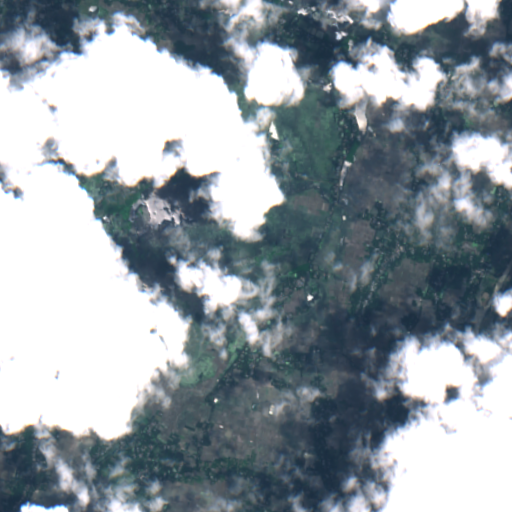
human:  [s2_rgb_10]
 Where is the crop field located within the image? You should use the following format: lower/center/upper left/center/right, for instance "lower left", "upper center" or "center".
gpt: The crop field is located in the upper left of the image.
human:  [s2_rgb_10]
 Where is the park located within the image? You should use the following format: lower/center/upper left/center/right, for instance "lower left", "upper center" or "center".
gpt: The park is located in the upper left of the image.
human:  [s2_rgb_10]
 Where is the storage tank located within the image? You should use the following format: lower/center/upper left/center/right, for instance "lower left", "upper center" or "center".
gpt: The storage tank is located in the upper left of the image.
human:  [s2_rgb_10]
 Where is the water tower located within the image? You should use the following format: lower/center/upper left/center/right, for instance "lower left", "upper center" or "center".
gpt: The water tower is located in the center left of the image.
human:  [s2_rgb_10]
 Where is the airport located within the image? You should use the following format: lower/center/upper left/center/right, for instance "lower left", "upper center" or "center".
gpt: There is no airport in the image.